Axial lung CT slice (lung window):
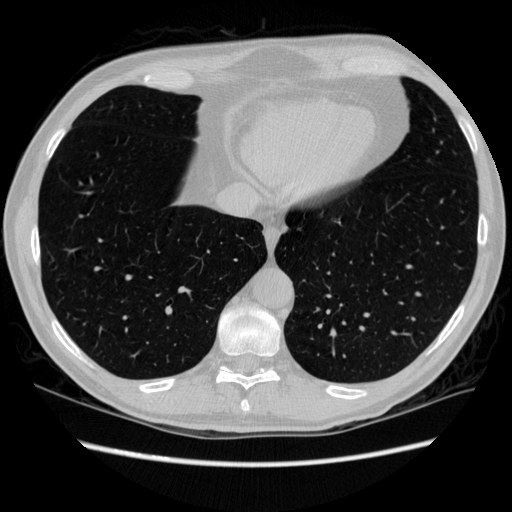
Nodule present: no